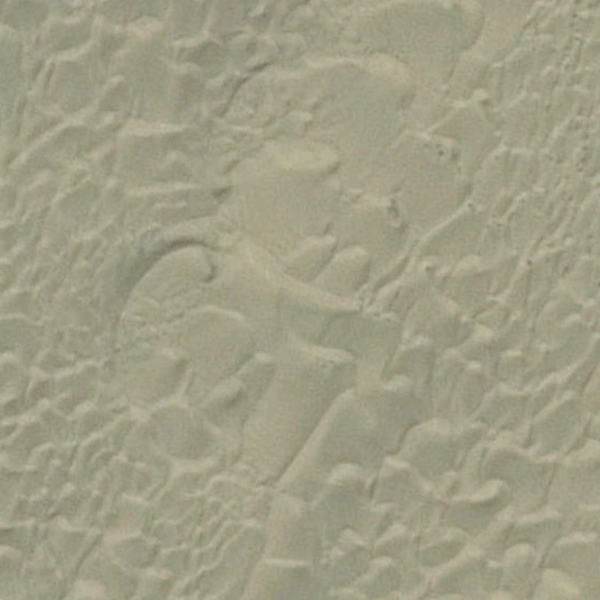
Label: Desert